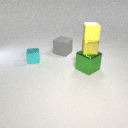
small yellow metal cube above large green metal cube